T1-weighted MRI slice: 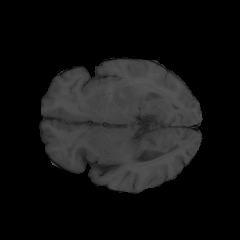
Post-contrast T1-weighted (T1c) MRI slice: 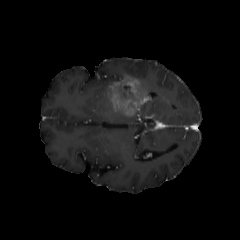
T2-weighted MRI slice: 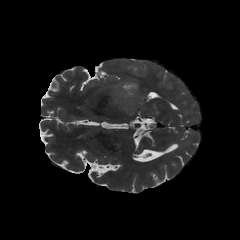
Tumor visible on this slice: yes